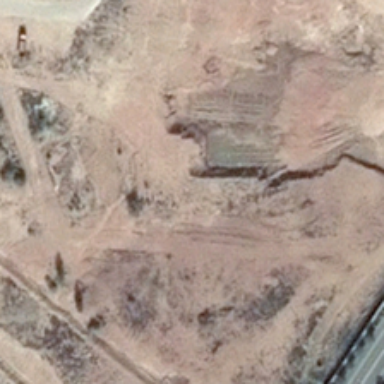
It is a piece of irregular khaki bareland .